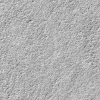
Atmospheric dust classification: not_dusty